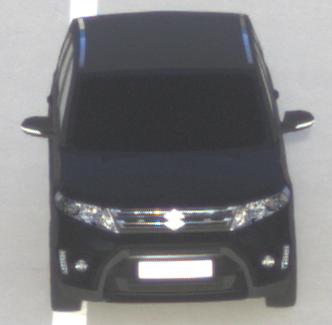
Make: Suzuki
Model: Vitara 1.6
Detailed model: Vitara (LY)
Model produced from: 2015/04
Model produced until: 2018/08
Doors: 5
Color: black
Road condition: dry road
Daytime: morning or afternoon
Contrast: medium contrast